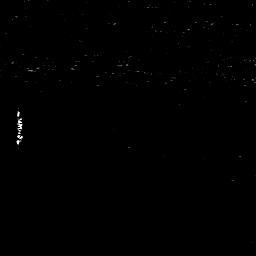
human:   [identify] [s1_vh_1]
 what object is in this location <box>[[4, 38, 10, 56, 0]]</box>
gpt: <ref>1 medium ship at the left</ref>